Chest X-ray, PA view. Patient: 55 years old, sex M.
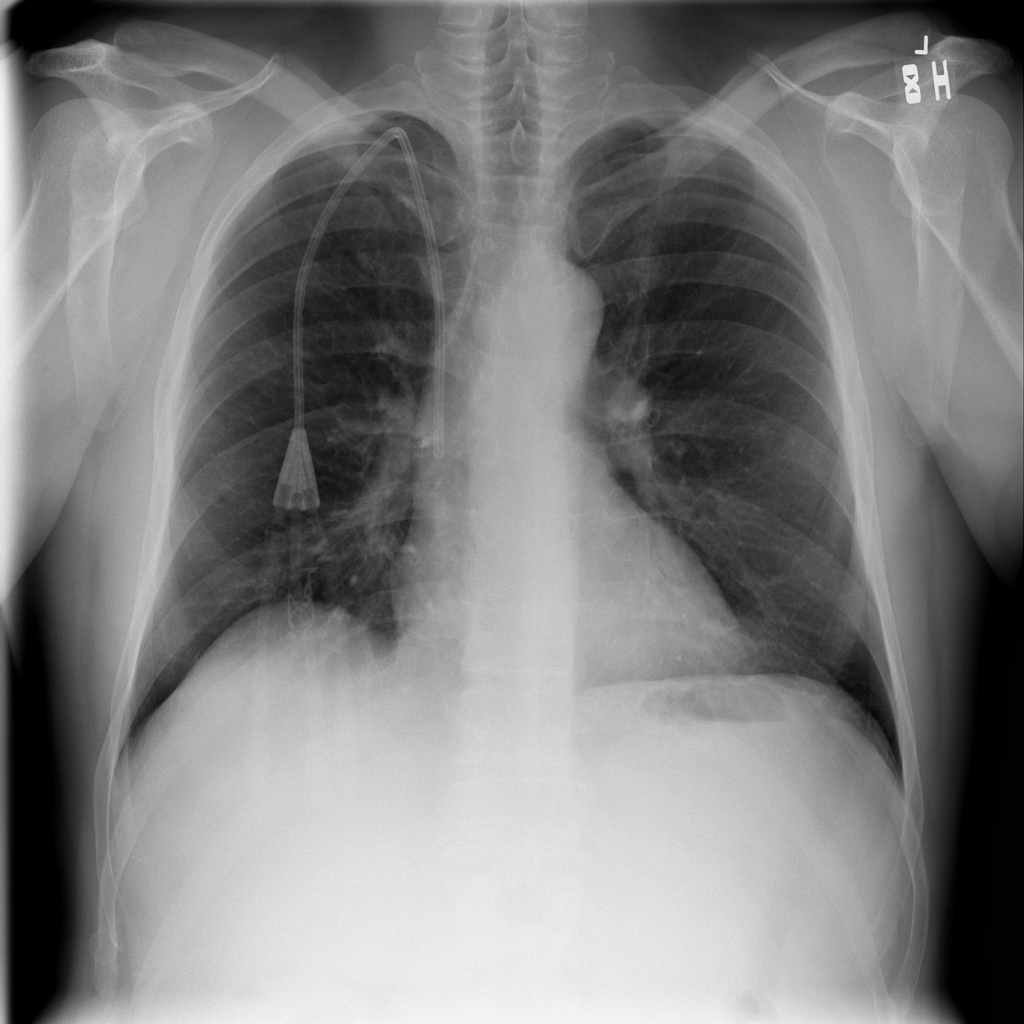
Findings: No Finding